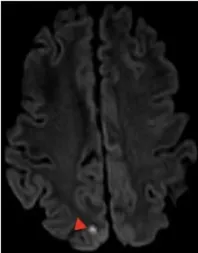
(A-F) Case 3: 64-year-old COVID-positive female, axial 3-T MRI. (D,E) Axial DWI.
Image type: radiology (mri)